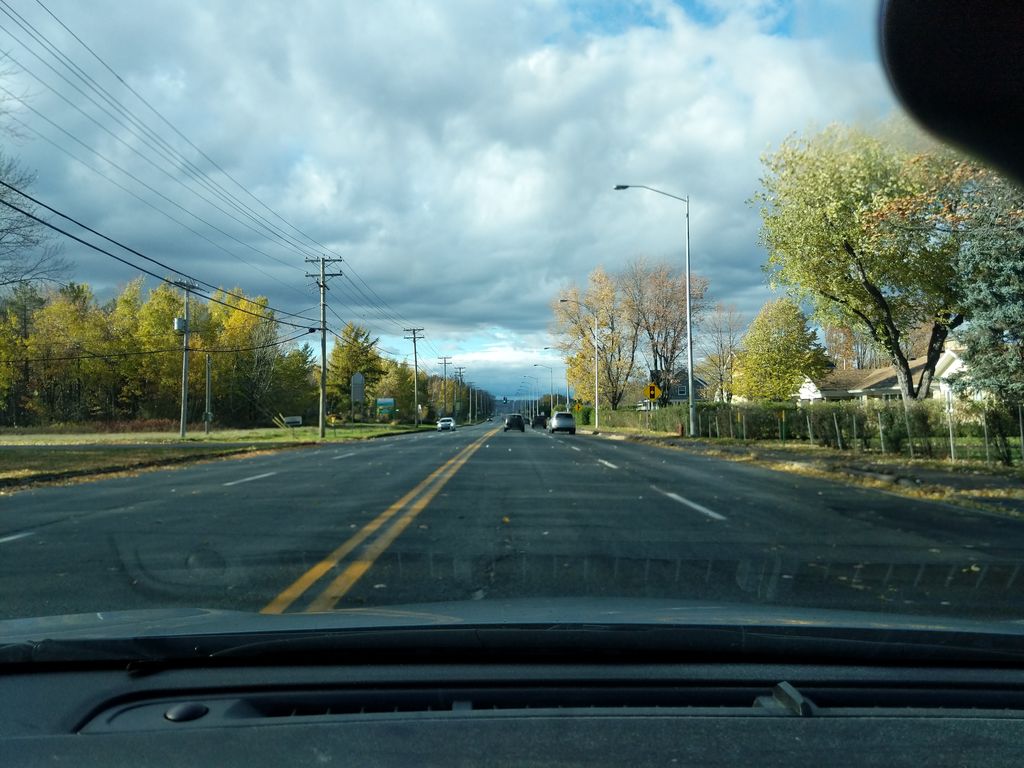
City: quebec_city